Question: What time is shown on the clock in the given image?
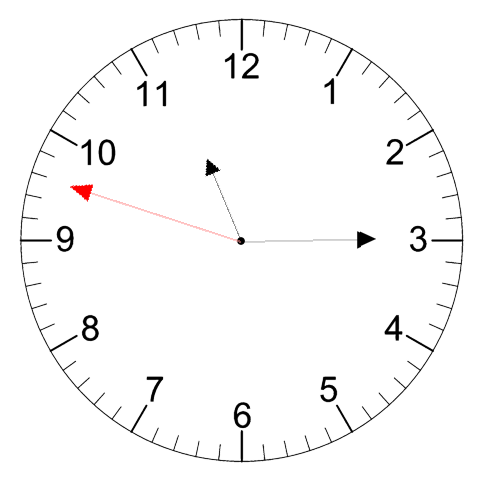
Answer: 11:14:48